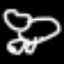
Label: frog